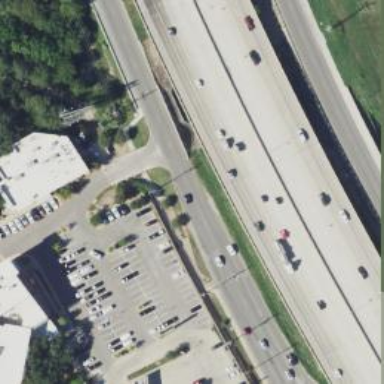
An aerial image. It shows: Secondary road with asphalt surface and frontage road.